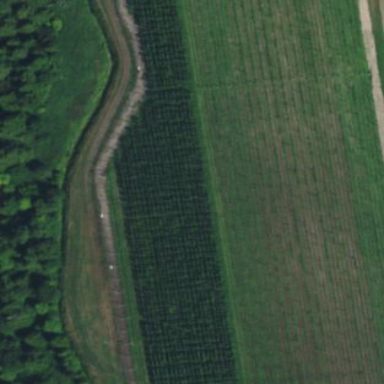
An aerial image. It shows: Orchard with broadleaved deciduous trees.